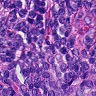
Metastatic tissue present: no